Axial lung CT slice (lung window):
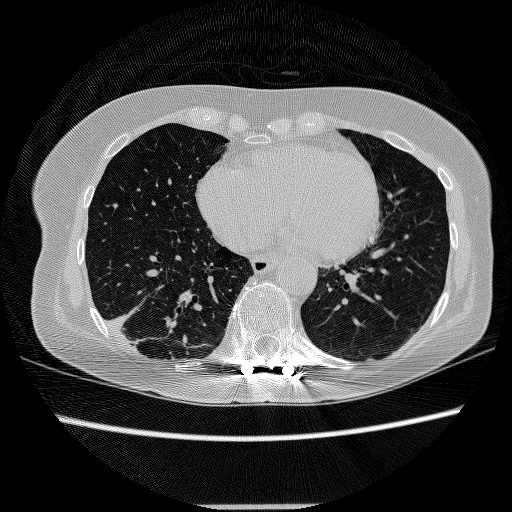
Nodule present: no